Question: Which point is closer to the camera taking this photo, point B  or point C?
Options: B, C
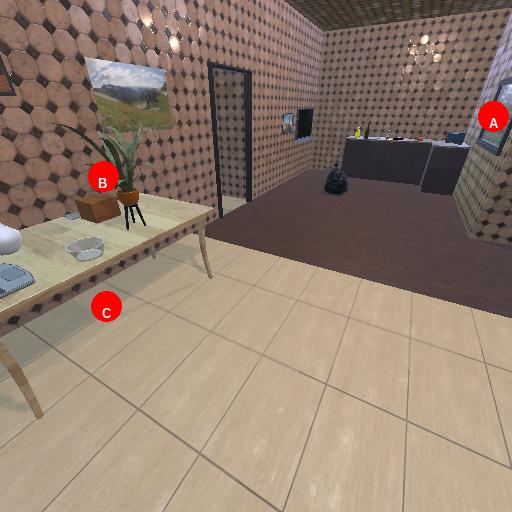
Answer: B